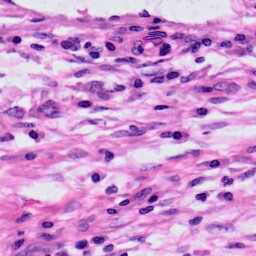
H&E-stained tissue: Skin